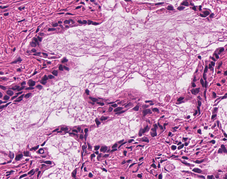
Tumor epithelial tissue: yes
Tumor-associated stroma tissue: yes
Normal tissue: no